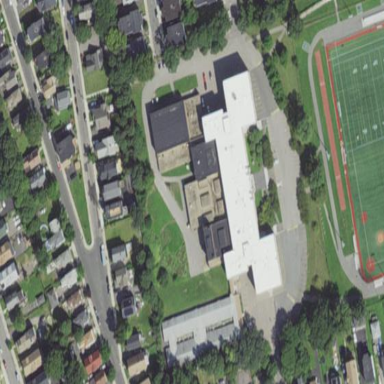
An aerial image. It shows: School building.